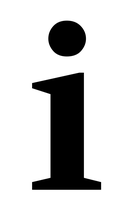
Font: LibreCaslonText_Bold